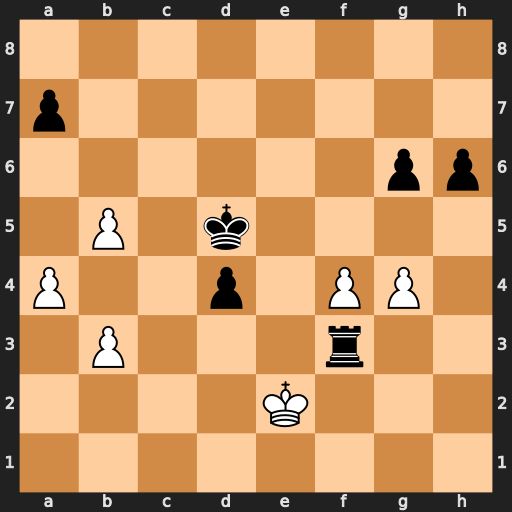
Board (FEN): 8/p7/6pp/1P1k4/P2p1PP1/1P3r2/4K3/8
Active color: w
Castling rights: -
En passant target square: -
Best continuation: Kxf3 h5 gxh5 gxh5 a5